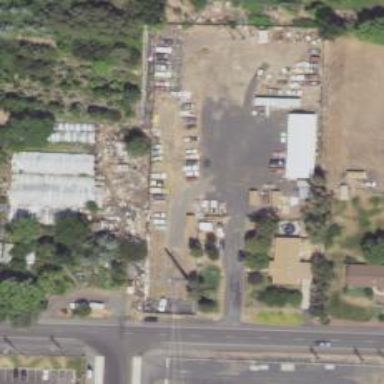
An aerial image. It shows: Scrap yard located in industrial area.